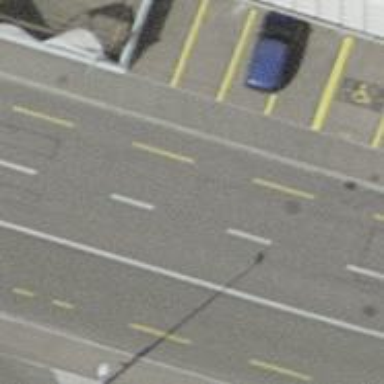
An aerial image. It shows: Asphalt secondary road with dedicated lane for cyclists on both sides.